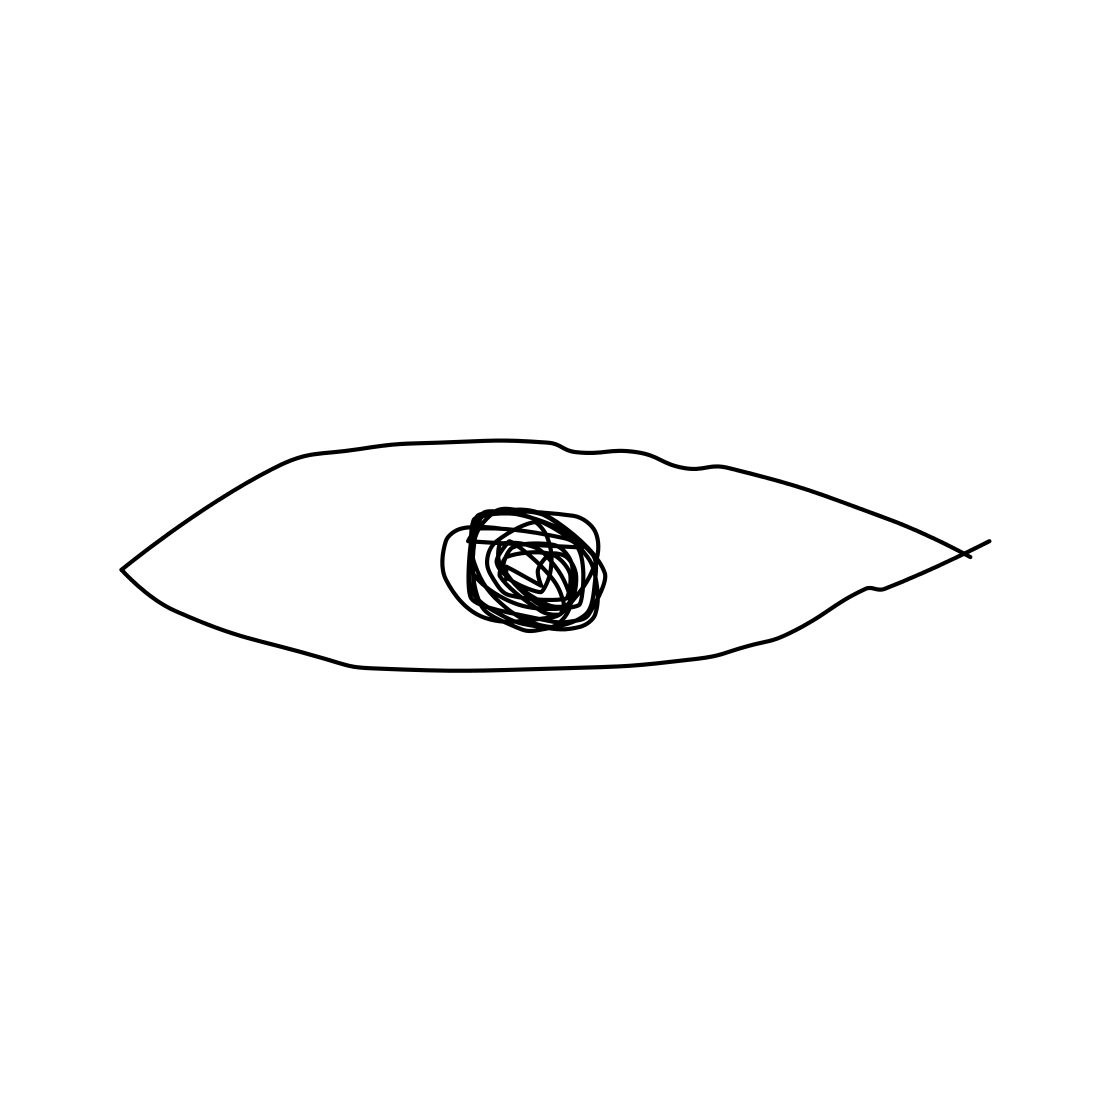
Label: eye